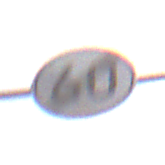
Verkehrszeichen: EndeGeschwindigkeit60
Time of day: SunriseSunset
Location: Outdoor (Nature)
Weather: PartlyCloudy
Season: NotSpecified
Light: Natural